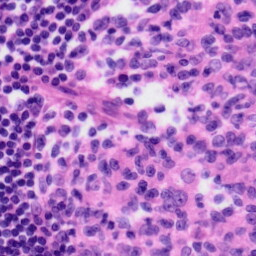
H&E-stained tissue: Tonsil